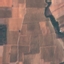
Land use / land cover class: PermanentCrop